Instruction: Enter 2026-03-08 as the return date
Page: home
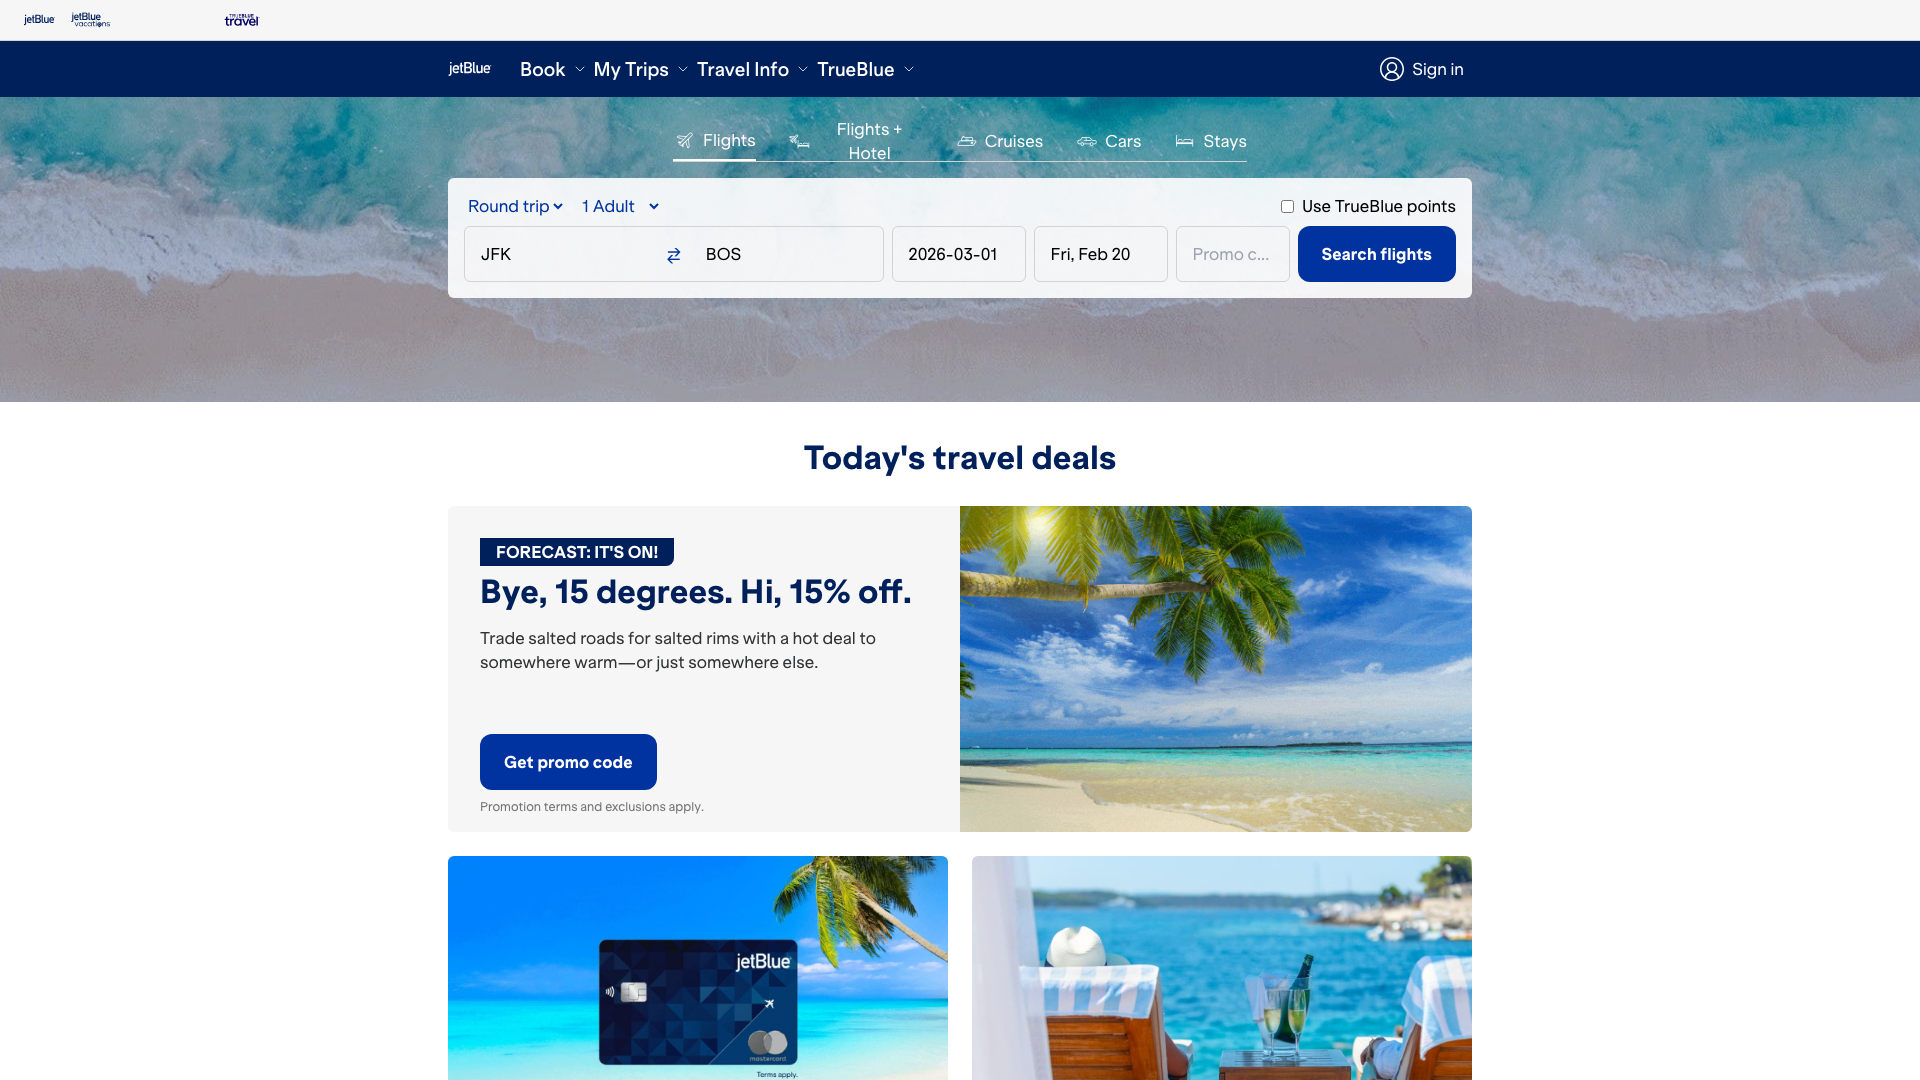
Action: type